Question: I am trying to get multiple XBees running as sensors and output devices to send their samples to a coordinator XBee hooked up as below and to turn things on and off on these remote XBees when instructed to. This 'received data' problem of mine seems similar to Stack Overflow question <URL>, but I do not consider it answered by that problem and its resolution.
1. Using python-xbee (ver 2.1.0, or 2.0.0), pySerial latest version 2.6.0, Python 2.7.3 on Raspberry Pi running Debian Wheezy (7.0).
2. Run the script below
3. All XBees are XB24-Z7-WIT-004 Series 2. The Co-ordinator is in API2 mode. I tried my two- sensor XBee's in both AT and API1 or API2 modes without any difference (notes on the firmware version is reflected as comments in the attached .py script)
I expect the address received as a result of the script, or as the output from <URL> Here is my script:
'''
#!/usr/bin/env python2.7
# NOTE - Not my own code - Abrie Willemse
# NOTE - I am not a programmer - Abrie Willemse
# I am using XBee XB24-Z7 WIT-004 for all devices
# Coordinator is running API
# SENSOR_1 and SENSOR_2 are Sensor Routers running AT (firmware XB24ZB 22A7) (I have tried API firmware XB24ZB 23A7) too)
import serial
from xbee import ZigBee
import time, sys, datetime
serial_port = serial.Serial('/dev/ttyAMA0', 9600)
zb = ZigBee(serial_port)
while True:
try:
data = zb.wait_read_frame() #Get data for later use
print data # To check what comes in before processing / parsing (already buggered up)
addr = repr(data ['source_addr_long']) # Working sort of, but with @y... issue in results
file = open('/media/log/senslog.txt','a')
value = float(((data['samples'])[0])['adc-0'])
num = (value * 3.0) / 1023.0
file.write(datetime.datetime.now().strftime('%d-%m-%Y %H:%M:%S') + ' ' + str(addr) + ' ' + str(value) + ' ' + str(num) + '
')
print str(datetime.datetime.now().strftime('%d-%m-%Y %H:%M:%S') + ' ' + str(addr) + ' ' + str(value) + ' ' + str(num) + '
')
file.close()
except KeyboardInterrupt:
break
serial_port.close()
'''
'''
{'source_addr_long': 'C/@yae_', 'source_addr': 'a+', 'id': 'rx_io_data_long_addr', 'samples': [{'adc-0': 516, 'adc-3': 519, 'dio-6': False}], 'options': ''}
18-06-2013 14:32:15 'C/@yae_' 516.0 <PHONE>
'''
Note the problem starting at the above in the output. Note the correct data received, when I connect that very same co-ordinator to a Windows PC (this is the entire packet received from a remote XBee):

Using python-xbee (ver 2.1.0, or 2.0.0), PySerial latest version 2.6.0, Python 2.7.3 on Raspberry Pi Model B running Debian Wheezy (7.0) (upgraded to the latest version recently, in an attempt to address this matter.
When I use ZigBee Operator software (Windows based, via an old-fashioned COM port), the addresses and entire messages are sent and received properly. Finally, it is quite possible that nothing is wrong with pySerial, I might just be buggering it up in code, although that <URL>. Also, all serial port parameters have been checked, the XBee carefully decoupled or filtered between Vcc and ground pins, etc.
, following further investigation, it would appear that if anything, the problem is possibly related to the pySerial library, and not with the python-XBee libraries. I base that on the following (referring to the expected results listed in the earlier part of my post, as well as the actual results, also listed above:
'''
x40 = ascii @ and
x79 = ascii y and
xe6 = seems undefined in [ASCII][7], therefore seems to be coming through OK as xe6 and then finally,
x5f = ascii underscore (_)
'''
Therefore, my theory is that for some reason, pySerial stops treating the stream / string (or whatever the correct technical term is) following the last x00 in * and then start adding the ASCII characters equivelant to the hex characters / values instead. Using a terminal program which is reliant on the pySerial library (Miniterm), on the Raspberry Pi, I receive the data wrong. This is before my script. (See comment to this post as the result of later discovery.)
It is important for me to receive the 'hardware address' correctly, since the MY address in XBee can change dynamically (I think the coordinator assigns it on the fly). This would be a problem when sending specific commands to a specific XBee module, obviously with a very specific outcome in mind. How can I fix this problem?
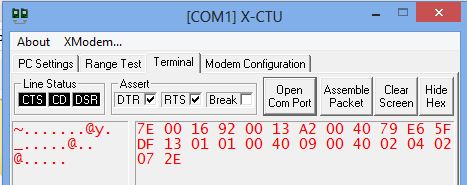
Answer: As a matter of fact '@' '@'. And 'y' 'y'. So the "values" are correct...
'''
>>> 'C/@yae_' == 'C/@yae_'
True
'''
If it is only a matter of formatting, you could use something like that to pretty display your addresses:
'''
>>> value = 'C/@yae_'
>>> pretty_value = ':'.join("{:02X}".format(ord(c)) for c in value)
>>> print(pretty_value)
13:A2:00:40:79:E6:5F
'''
---
On the other hand, it seems to me that you are off by one byte while accessing the address:
'''
Expected: C/@yae_
Actual value: C/@yae
'''
One possible reason is that you missed tha fact that in mode some characters could be escaped. So changing the actual offset of the various fields in the data frame. Since you are using a library, are you sure it handle properly API 2 mode? Is it correctly configured to do so?
---
Concerning your frame:
Just decoding the first fields fields of the header:
- - - -